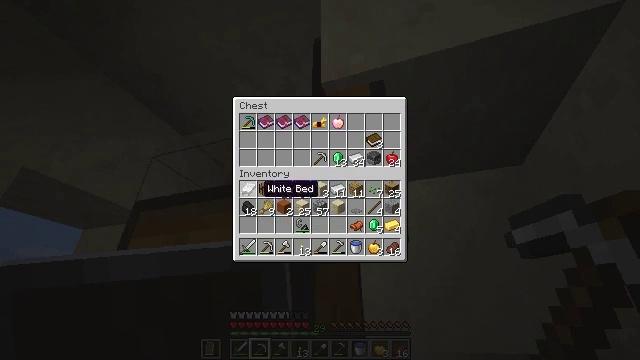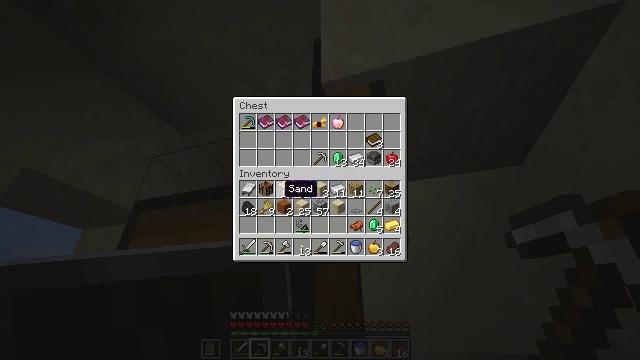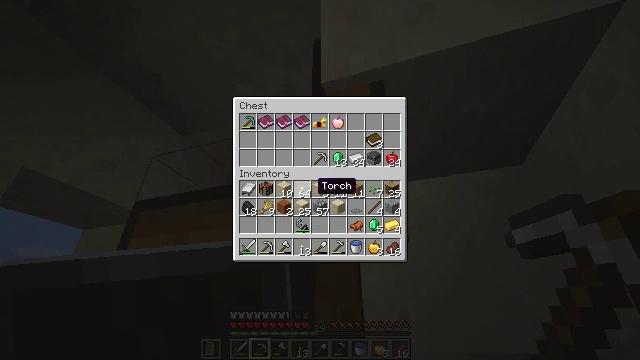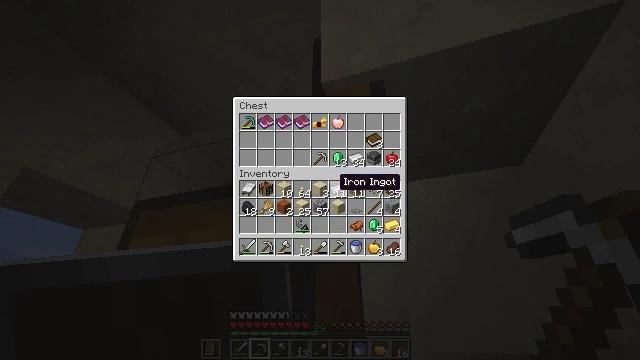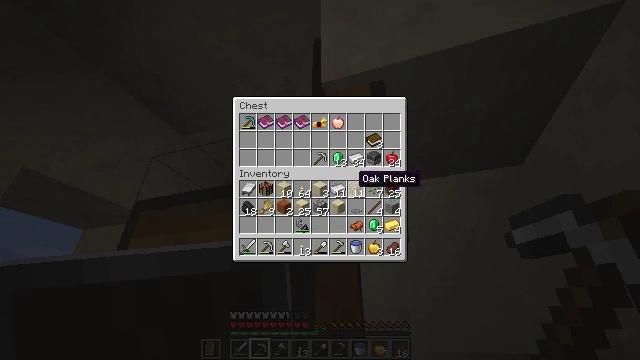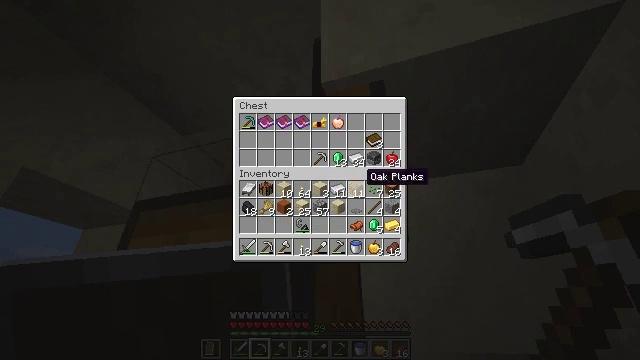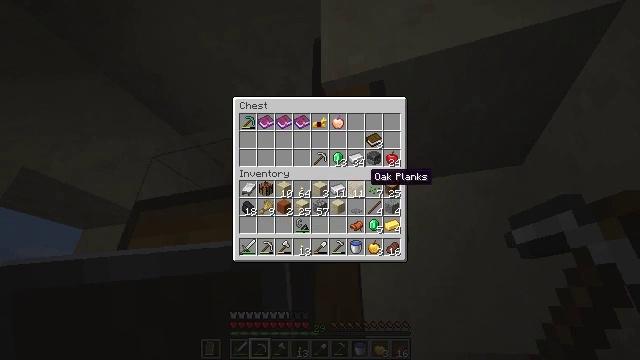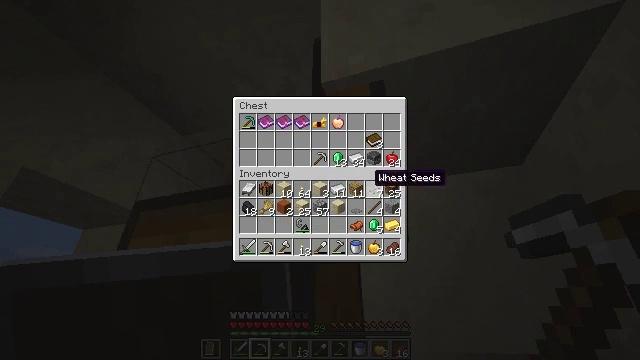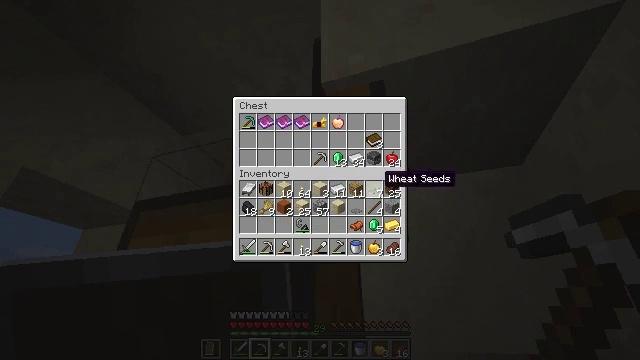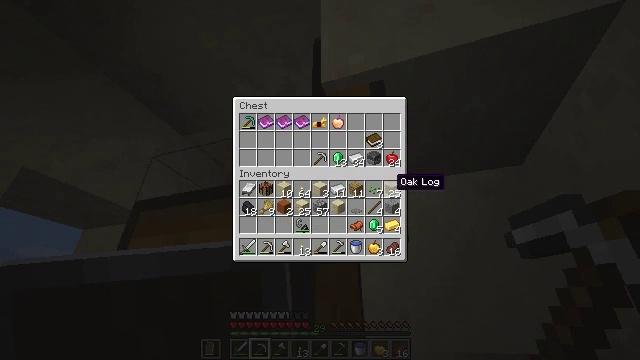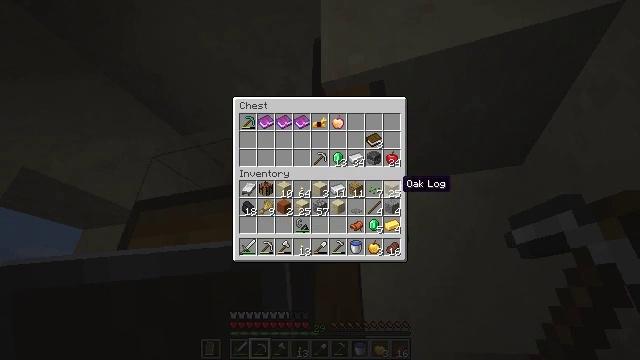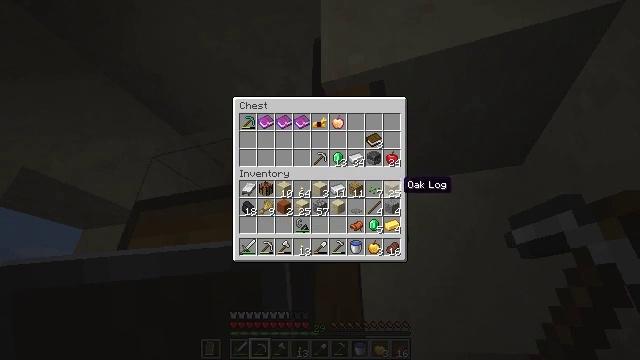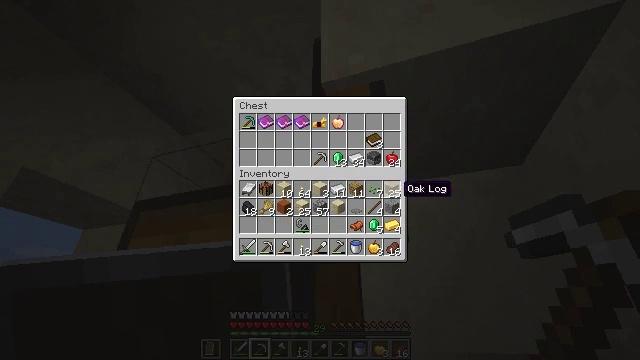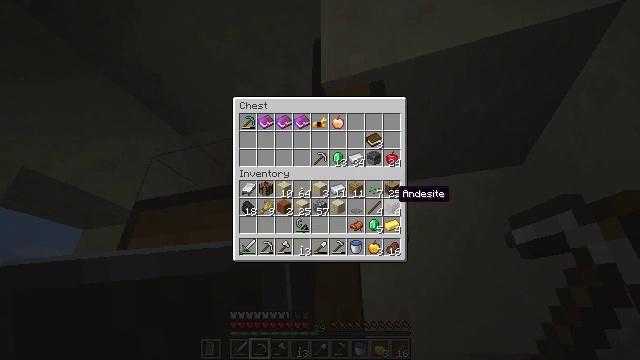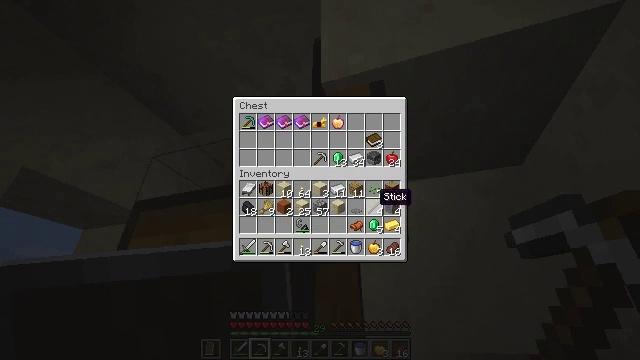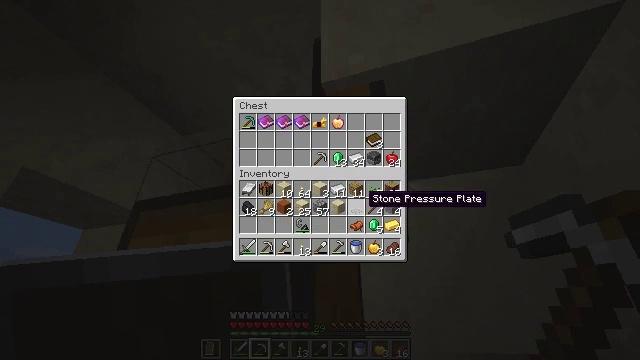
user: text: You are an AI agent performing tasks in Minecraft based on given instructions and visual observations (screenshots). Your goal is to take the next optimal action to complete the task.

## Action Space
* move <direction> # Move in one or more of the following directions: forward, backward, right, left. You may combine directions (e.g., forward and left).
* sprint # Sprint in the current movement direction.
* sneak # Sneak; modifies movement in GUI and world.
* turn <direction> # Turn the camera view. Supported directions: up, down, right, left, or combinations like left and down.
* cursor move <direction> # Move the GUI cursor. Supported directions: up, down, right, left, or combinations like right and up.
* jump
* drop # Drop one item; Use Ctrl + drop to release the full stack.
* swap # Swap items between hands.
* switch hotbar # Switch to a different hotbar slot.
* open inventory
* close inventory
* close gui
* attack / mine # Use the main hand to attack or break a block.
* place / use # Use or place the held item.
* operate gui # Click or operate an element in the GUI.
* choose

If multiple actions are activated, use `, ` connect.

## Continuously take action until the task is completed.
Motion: motion action
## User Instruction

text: Drop a orange terracotta.
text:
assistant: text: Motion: cursor move right
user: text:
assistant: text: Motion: cursor move right
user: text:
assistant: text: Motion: cursor move right
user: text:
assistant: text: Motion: cursor move right
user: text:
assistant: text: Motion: cursor move right
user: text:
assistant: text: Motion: no_op
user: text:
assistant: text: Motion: no_op
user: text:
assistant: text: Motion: cursor move right
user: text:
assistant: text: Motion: cursor move right
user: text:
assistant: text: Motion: no_op
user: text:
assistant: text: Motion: no_op
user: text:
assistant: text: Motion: no_op
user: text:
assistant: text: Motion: no_op
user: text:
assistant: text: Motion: cursor move left
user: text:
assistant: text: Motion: cursor move left
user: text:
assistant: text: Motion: no_op
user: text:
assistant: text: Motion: no_op
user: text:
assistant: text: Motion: no_op
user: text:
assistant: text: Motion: no_op
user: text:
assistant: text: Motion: no_op
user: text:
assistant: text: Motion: no_op
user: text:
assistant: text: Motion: cursor move left
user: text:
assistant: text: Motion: no_op
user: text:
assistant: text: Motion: no_op
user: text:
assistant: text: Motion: no_op
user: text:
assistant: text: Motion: no_op
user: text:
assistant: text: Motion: no_op
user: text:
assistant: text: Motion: no_op
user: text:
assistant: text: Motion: no_op
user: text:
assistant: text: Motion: no_op